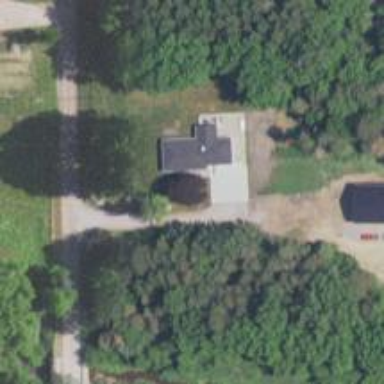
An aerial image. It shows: Driveway.